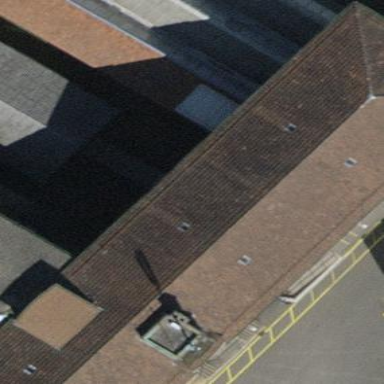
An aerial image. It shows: Office building.